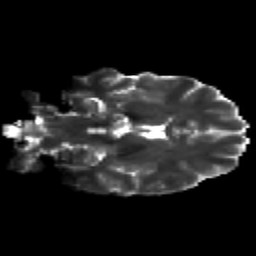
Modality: T2w
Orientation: coronal
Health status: healthy
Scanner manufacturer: siemens
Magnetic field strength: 3 T
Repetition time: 12 s
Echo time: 0.092 s